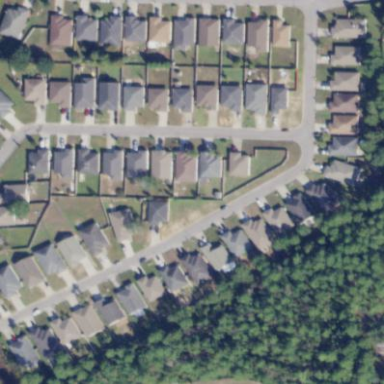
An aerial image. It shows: Residential area consisting of single-family homes.